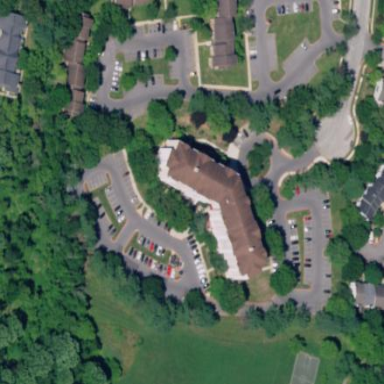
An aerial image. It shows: Building.